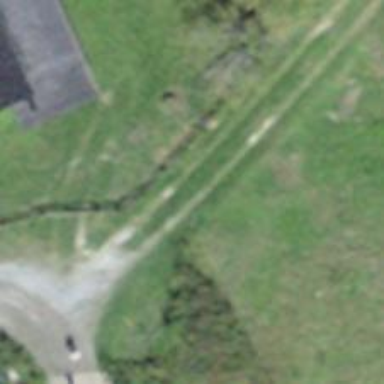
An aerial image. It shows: Downhill track road.